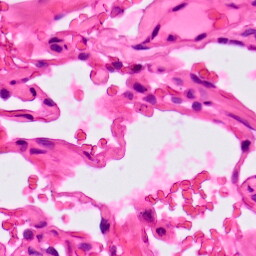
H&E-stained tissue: Lung